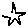
Label: star